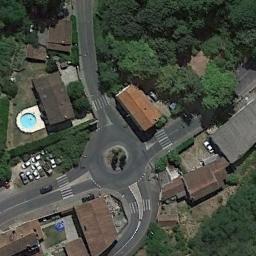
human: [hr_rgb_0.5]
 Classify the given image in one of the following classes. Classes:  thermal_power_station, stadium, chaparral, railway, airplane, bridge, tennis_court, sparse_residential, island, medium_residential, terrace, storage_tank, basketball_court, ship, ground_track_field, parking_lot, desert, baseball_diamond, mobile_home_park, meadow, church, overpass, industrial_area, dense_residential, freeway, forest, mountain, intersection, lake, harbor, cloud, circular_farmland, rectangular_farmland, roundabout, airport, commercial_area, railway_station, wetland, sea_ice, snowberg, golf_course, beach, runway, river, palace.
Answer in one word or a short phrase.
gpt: roundabout